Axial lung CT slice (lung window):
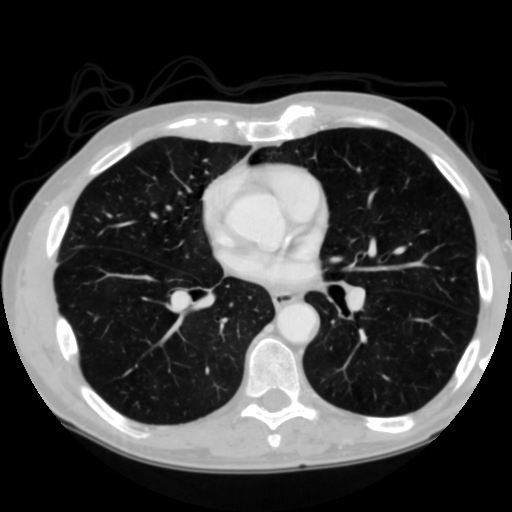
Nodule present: no